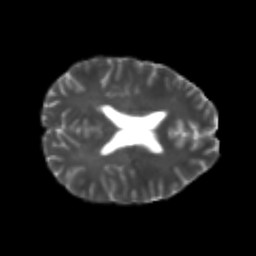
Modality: T2w
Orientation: axial
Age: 24
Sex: male
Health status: healthy
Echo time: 0.074 s